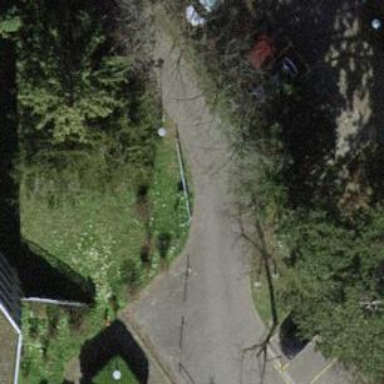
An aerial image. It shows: Bollard.